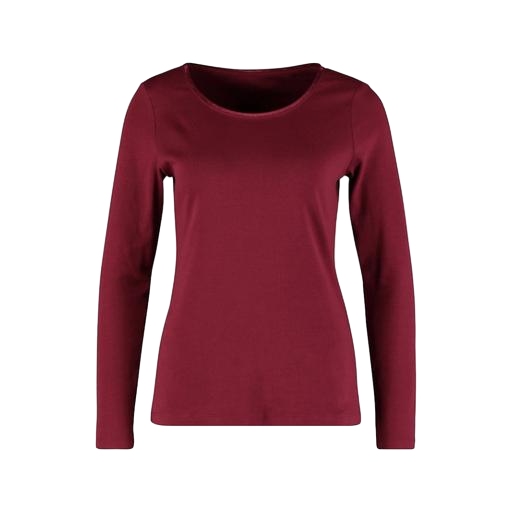
longsleeve t-shirt, slim fit t-shirt, longsleeved t-shirt, white background